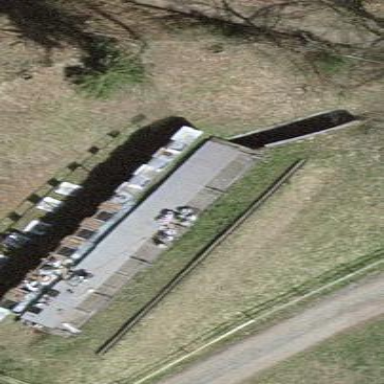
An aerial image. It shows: Retaining wall.